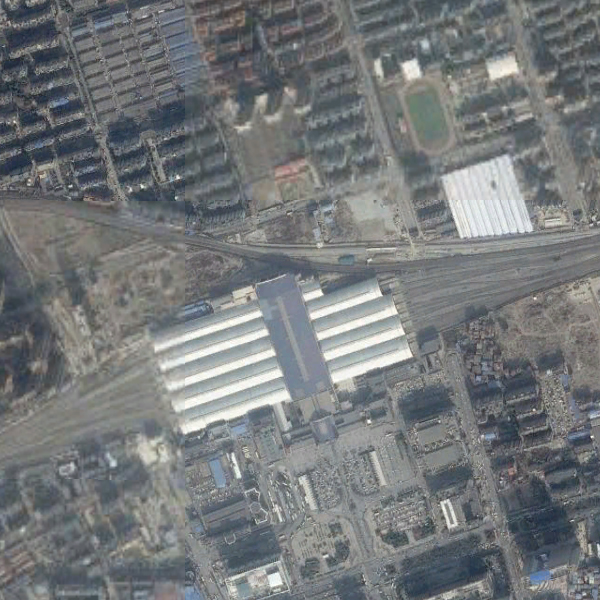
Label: RailwayStation